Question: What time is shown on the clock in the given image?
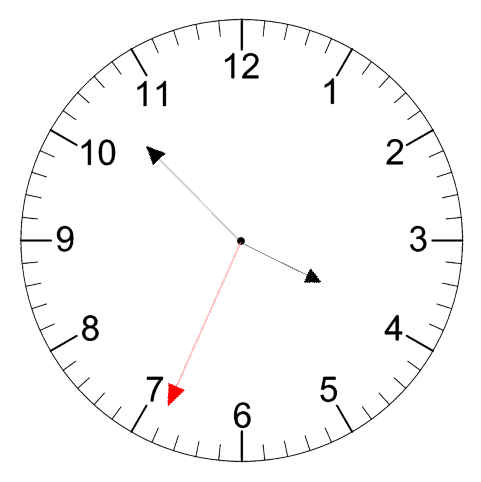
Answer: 03:52:34